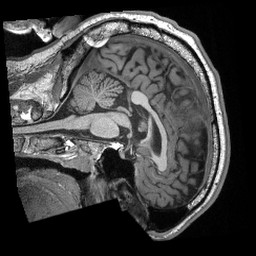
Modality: T1w
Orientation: sagittal
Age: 45
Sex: male
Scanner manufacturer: siemens
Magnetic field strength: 3 T
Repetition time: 2.3 s
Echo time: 0.00308 s